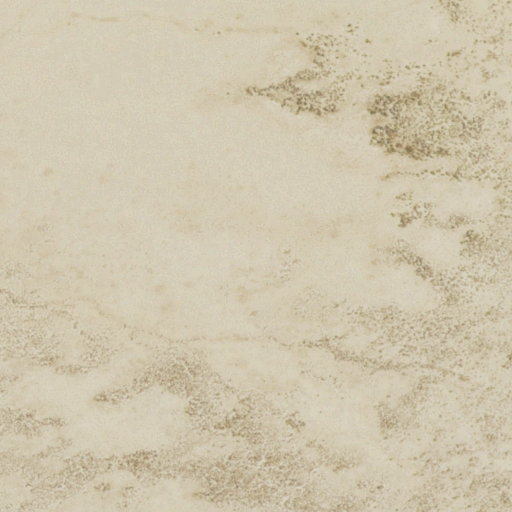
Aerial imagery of plain(s) in Wyoming named Alkali Flat containing only shrub